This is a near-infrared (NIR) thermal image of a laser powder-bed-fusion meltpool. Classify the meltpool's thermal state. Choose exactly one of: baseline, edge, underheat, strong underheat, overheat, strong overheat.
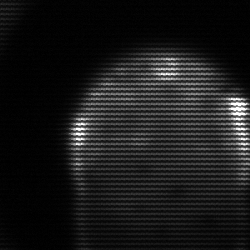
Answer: edge